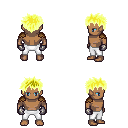
a pixel art fantasy rpg character, male body template, human, dark skin, leather shoulder armor, white pants, gold bedhead hairstyle, metal gloves, four views (front, back, left, right), 2x2 character sprite sheet, small pixel art, hard edges, no anti-aliasing